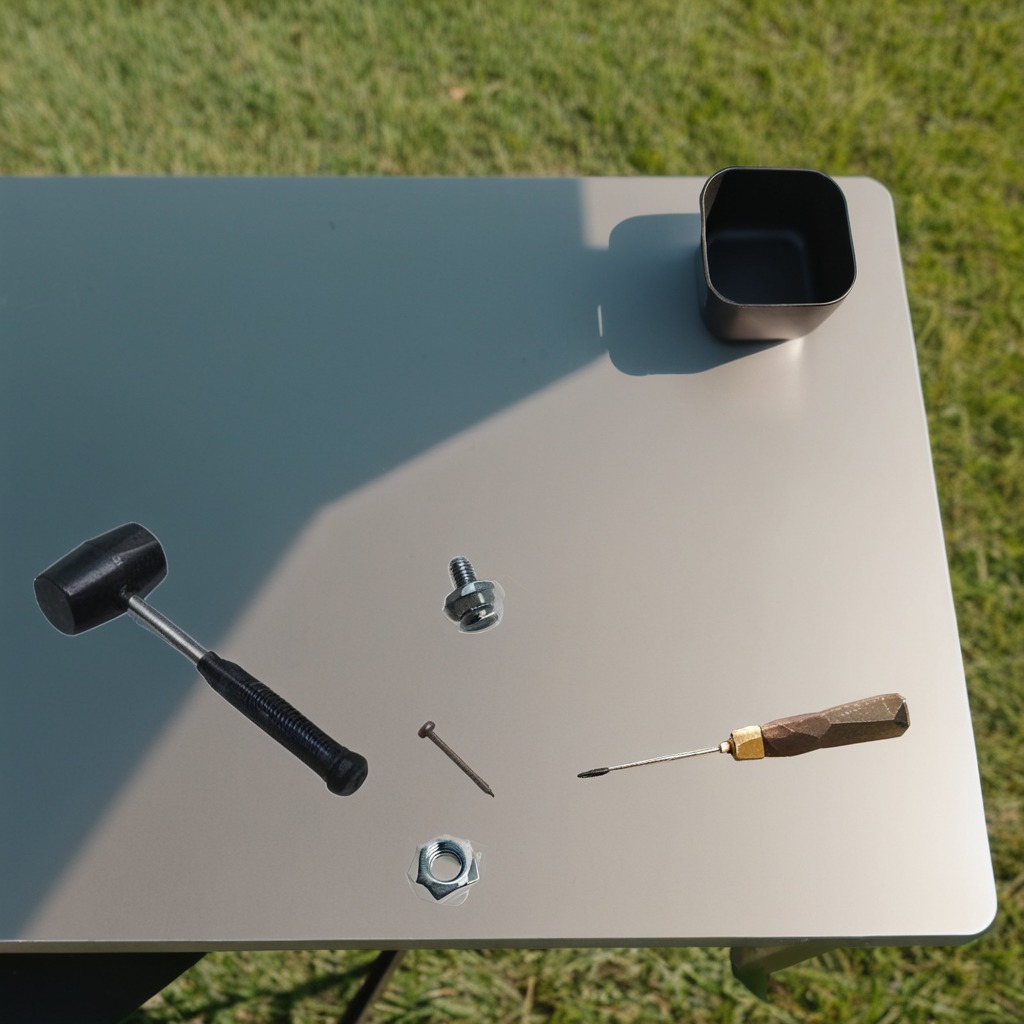
A hammer, a screwdriver, an iron nail, and a metal nut are lying on a clean utility table in a temporary outdoor tool station.